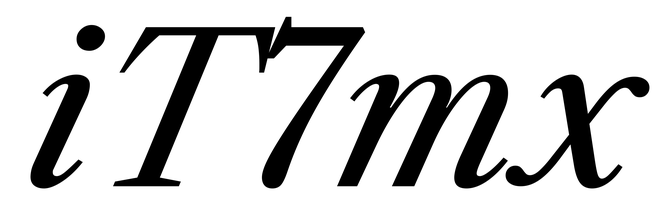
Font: LibreCaslonText-Italic_Italic